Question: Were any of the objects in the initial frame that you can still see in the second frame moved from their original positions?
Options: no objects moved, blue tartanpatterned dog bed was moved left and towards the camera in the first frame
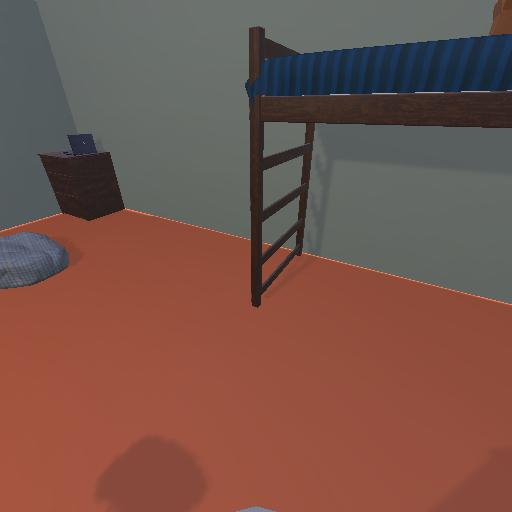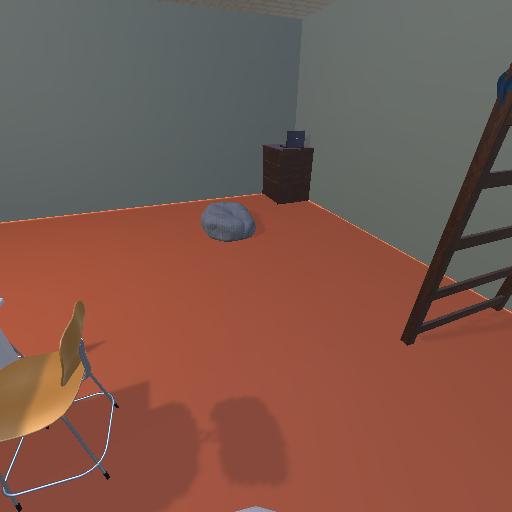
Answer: no objects moved